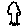
Label: tree